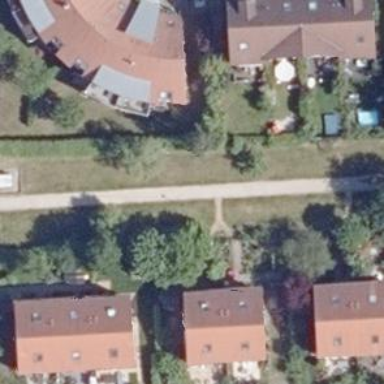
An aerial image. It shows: Footway along the road.